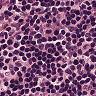
Metastatic tissue present: no